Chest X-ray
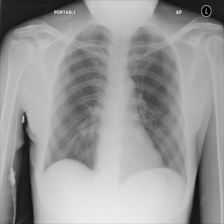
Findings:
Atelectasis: negative
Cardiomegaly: negative
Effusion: negative
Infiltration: negative
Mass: negative
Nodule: negative
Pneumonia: negative
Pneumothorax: negative
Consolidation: negative
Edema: negative
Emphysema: negative
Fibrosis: negative
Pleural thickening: negative
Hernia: negative